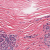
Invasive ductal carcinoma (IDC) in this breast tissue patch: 0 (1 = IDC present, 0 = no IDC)